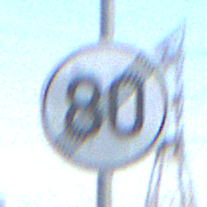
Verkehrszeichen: EndeGeschwindigkeit80
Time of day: Dawn
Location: Outdoor (Nature)
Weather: Clear
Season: NotSpecified
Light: Natural